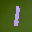
Label: 1